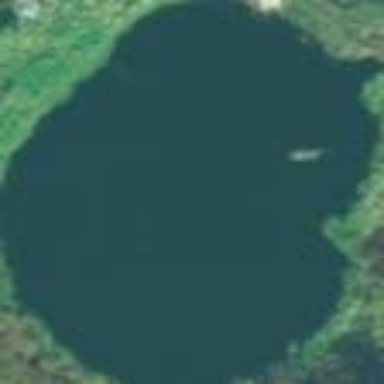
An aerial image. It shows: Pond with natural water.